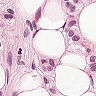
Metastatic tissue present: yes